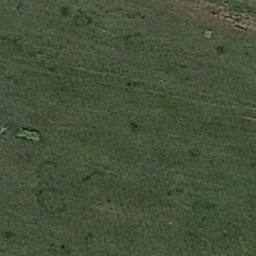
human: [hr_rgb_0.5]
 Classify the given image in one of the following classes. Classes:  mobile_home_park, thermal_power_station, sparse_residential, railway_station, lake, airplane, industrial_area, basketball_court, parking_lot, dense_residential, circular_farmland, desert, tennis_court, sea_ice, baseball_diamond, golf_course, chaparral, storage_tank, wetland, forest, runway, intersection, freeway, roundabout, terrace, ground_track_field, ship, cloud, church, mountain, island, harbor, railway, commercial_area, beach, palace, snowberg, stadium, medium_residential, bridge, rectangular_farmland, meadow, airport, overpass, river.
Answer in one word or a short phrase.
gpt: meadow